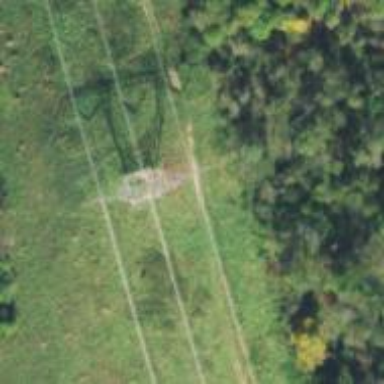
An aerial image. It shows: Lattice structure tower used for power transmission.